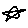
Label: star